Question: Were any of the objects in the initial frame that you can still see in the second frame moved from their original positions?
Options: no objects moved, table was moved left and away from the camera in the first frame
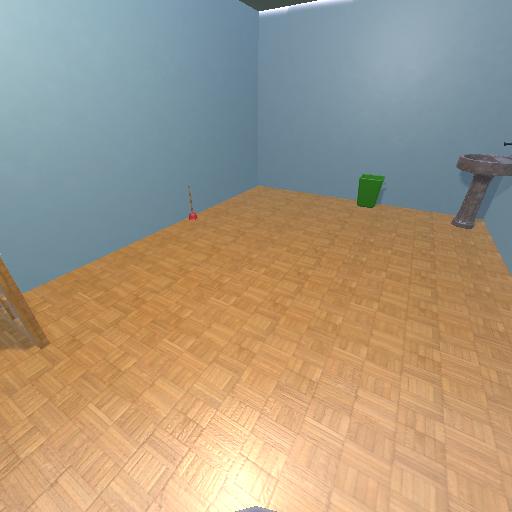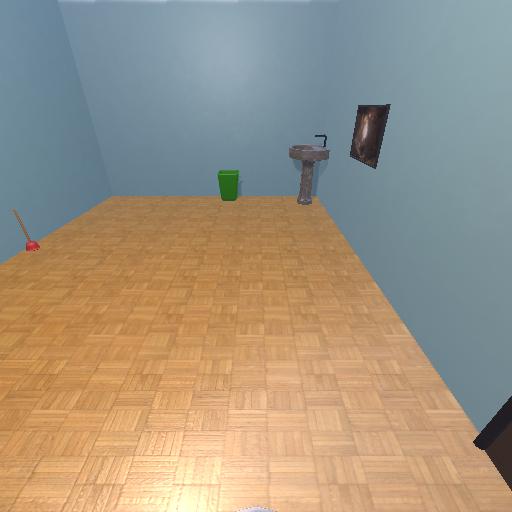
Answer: no objects moved